Field crop: tomato
Growth stage: 1
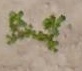
Species: portulaca